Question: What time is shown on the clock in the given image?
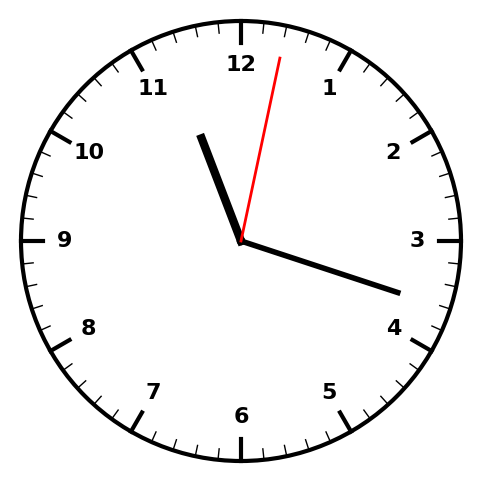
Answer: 11:18:02